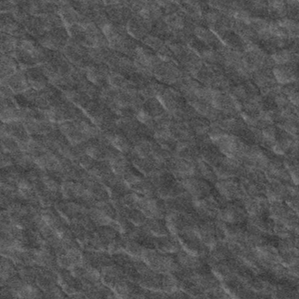
Label: frost